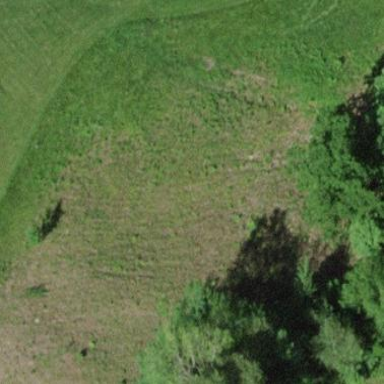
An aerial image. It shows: Rough area in golf course.